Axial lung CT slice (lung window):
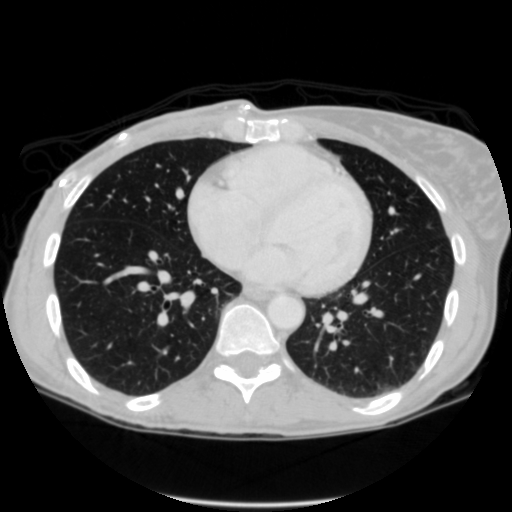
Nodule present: no